Aerial crown-view tile of a tropical tree (Barro Colorado Island, Panama), acquired 20241014:
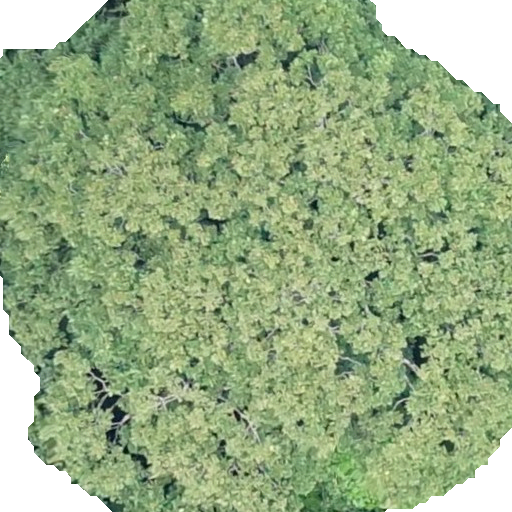
Species: Dipteryx oleifera
GBIF accepted scientific name: Dipteryx oleifera
Crown area: 419.191 m²